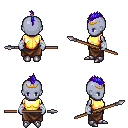
a pixel art fantasy rpg character, female body template, dark elf, purple skin, gold chest armor, robe skirt, blue mohawk hairstyle, gold tiara, white cloth bandages, metal boots, spear, four views (front, back, left, right), 2x2 character sprite sheet, small pixel art, hard edges, no anti-aliasing